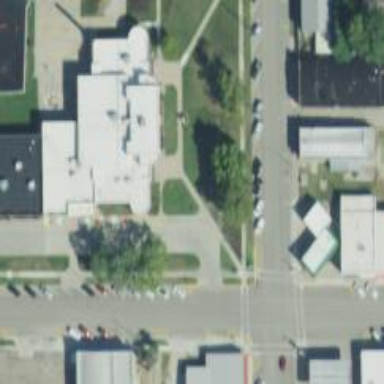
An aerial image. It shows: School building.